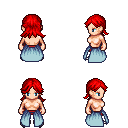
a pixel art fantasy rpg character, female body template, human, light skin, overskirt, red pants, red loose hair, metal boots, four views (front, back, left, right), 2x2 character sprite sheet, small pixel art, hard edges, no anti-aliasing